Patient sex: F
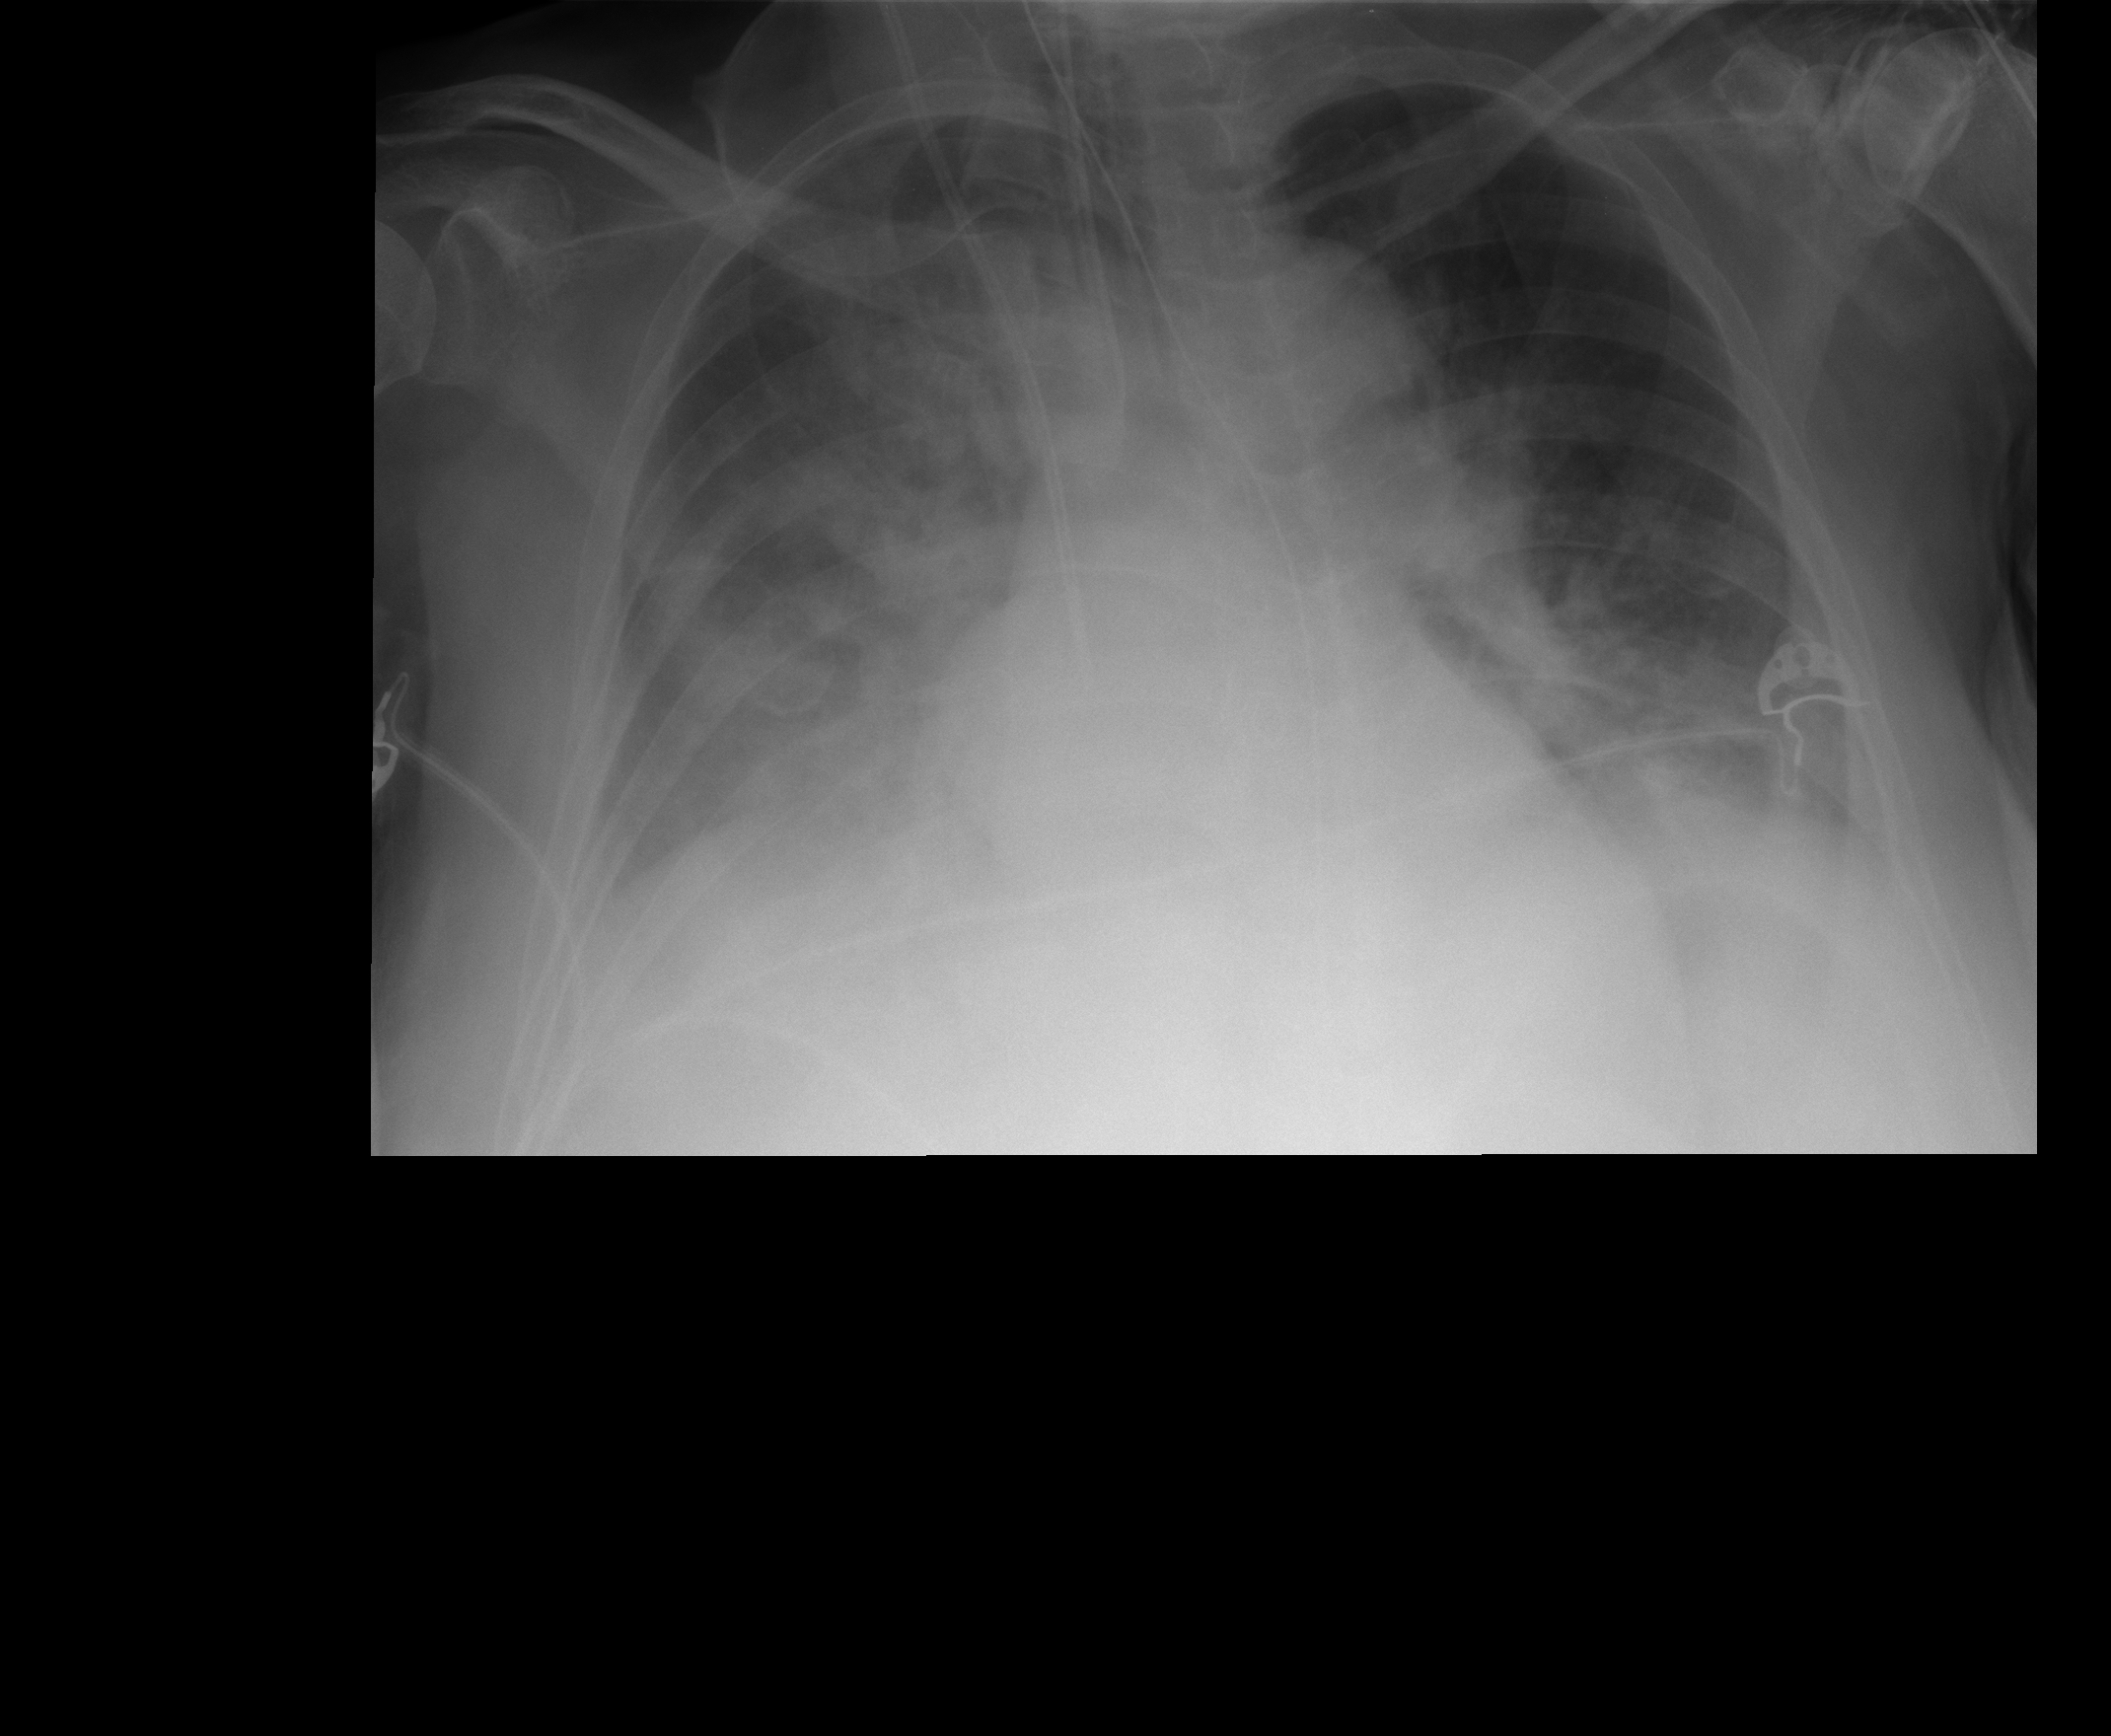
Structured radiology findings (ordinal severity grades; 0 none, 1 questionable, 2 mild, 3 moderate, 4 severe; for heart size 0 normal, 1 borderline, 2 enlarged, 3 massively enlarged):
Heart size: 2
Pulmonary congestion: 3
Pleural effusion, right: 2
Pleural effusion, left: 2
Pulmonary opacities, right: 3
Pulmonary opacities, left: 2
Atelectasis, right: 2
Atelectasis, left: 2